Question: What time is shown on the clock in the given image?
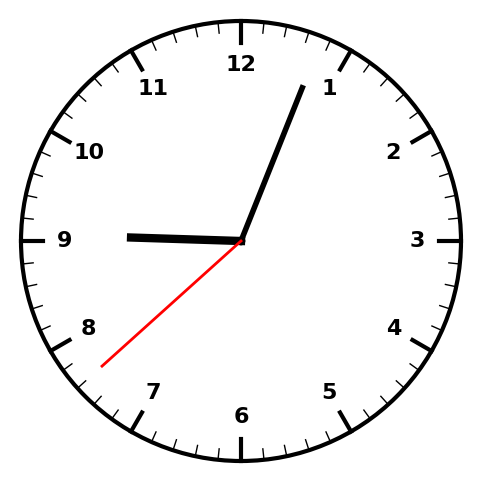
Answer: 09:03:38